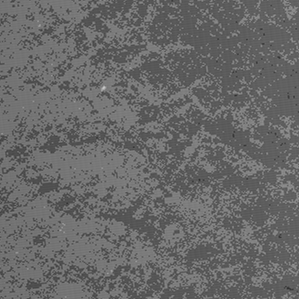
Label: frost